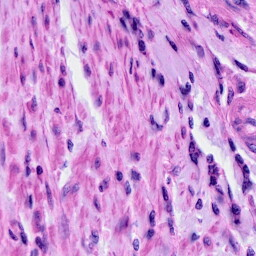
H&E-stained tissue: Cervix